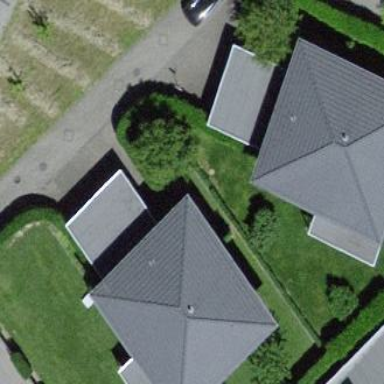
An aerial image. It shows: House with pyramidal roof shape.